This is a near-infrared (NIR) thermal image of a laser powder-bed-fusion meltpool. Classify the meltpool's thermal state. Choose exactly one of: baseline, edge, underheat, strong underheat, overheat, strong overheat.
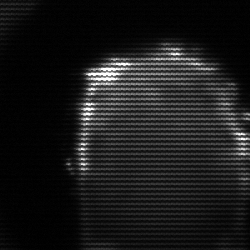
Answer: baseline